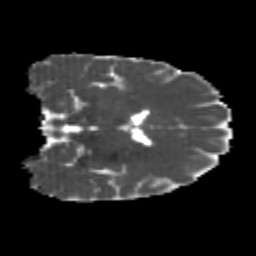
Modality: MD
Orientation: coronal
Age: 25
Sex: female
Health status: healthy
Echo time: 0.074 s